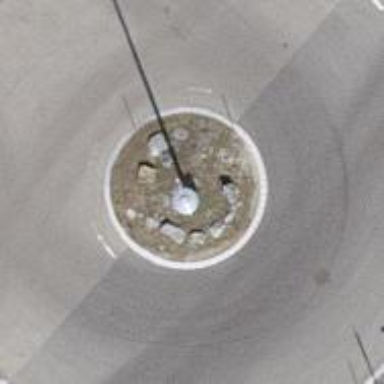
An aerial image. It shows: Roundabout at primary highway.